Field crop: maize
Growth stage: 2
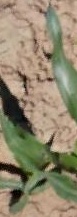
Species: maize